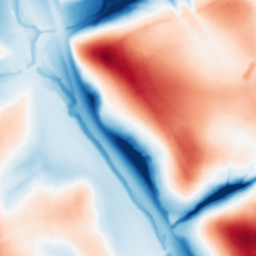
Category: multiscale
Decomposition family: dog_multiscale
Decomposition parameters: sigma_ratio: 2
n_scales: 5
base_sigma: 1
Upsampling method: cubic_catmull_rom
Upsampling parameters: scale: 8
Upsampling scale: 8